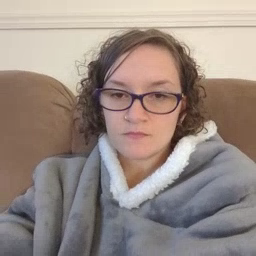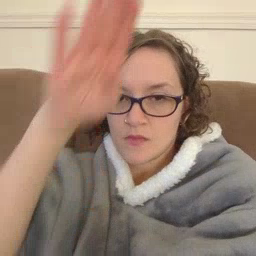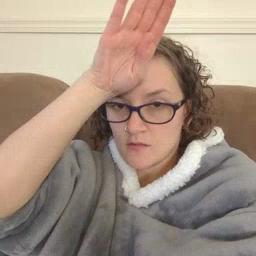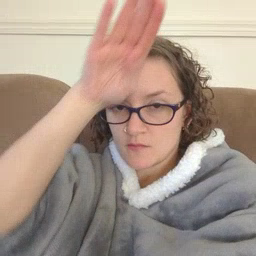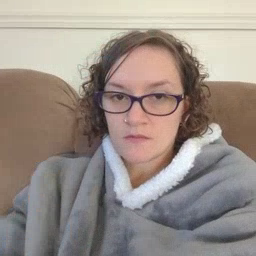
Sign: fireman